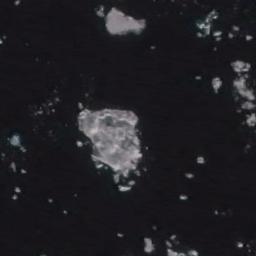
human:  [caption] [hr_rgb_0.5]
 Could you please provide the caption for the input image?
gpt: The sea ice in the middle is larger .

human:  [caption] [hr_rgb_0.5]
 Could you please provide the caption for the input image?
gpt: A large piece of sea ice and some small pieces of ice sea float in the deep blue sea .

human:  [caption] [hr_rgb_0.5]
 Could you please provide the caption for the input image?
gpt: There are many ice on the black sea .

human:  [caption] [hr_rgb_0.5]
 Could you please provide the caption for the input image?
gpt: A large block of ice and sparse small pieces of ice float on the blue sea .

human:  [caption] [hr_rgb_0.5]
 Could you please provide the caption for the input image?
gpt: There are several pieces of sea ice .